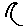
Label: moon